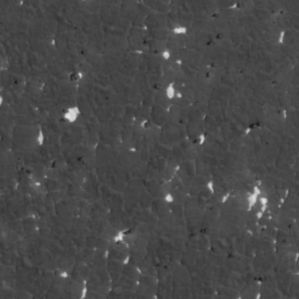
Label: frost